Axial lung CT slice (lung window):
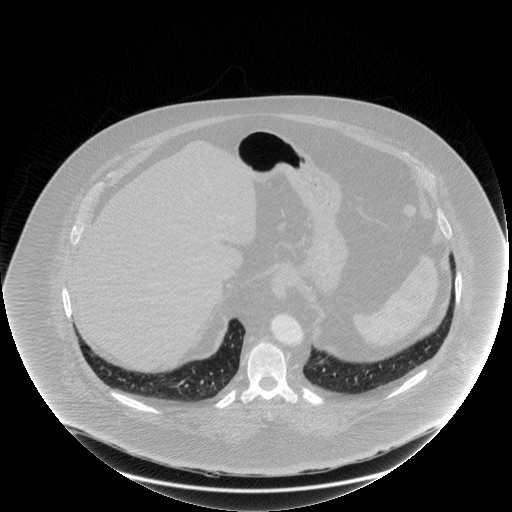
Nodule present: no